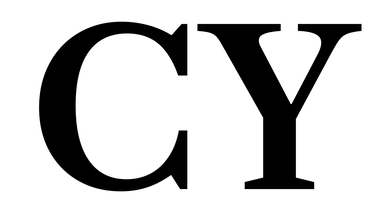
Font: LibreCaslonText_SemiBold